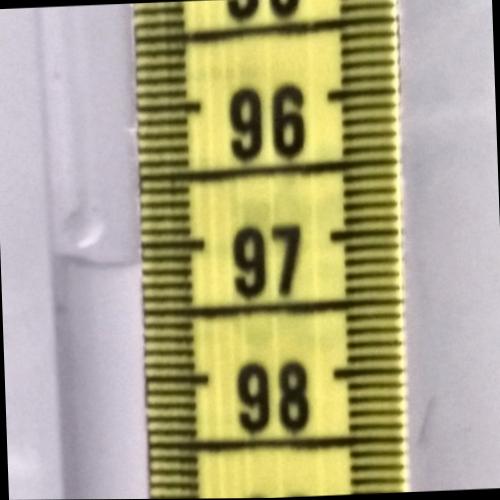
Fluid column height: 97.1 cm